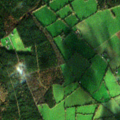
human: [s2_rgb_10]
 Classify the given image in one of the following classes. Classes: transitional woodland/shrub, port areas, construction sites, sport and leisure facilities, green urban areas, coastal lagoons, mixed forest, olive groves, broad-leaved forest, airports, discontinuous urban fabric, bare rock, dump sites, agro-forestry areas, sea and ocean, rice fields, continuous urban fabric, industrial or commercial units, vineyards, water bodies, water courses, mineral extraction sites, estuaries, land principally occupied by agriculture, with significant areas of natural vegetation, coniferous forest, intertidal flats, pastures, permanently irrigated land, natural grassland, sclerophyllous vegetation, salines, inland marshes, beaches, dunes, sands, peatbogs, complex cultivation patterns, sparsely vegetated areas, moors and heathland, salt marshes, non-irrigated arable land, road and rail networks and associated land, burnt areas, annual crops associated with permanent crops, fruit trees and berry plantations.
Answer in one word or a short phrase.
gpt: pastures, complex cultivation patterns, coniferous forest, mixed forest